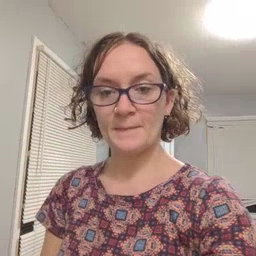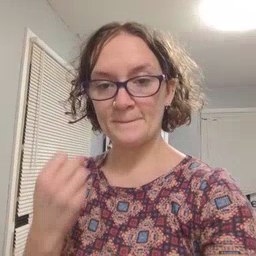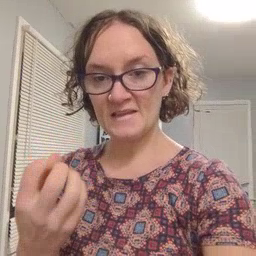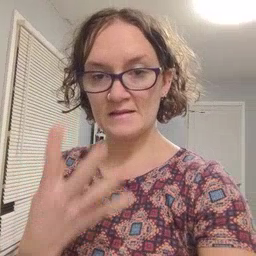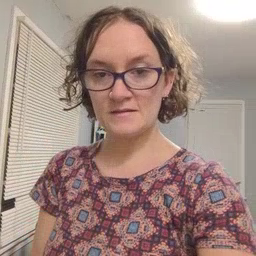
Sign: many